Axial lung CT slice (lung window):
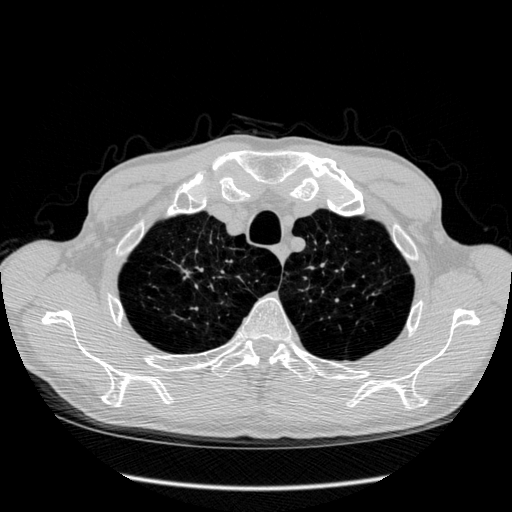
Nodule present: no